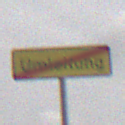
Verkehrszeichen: EndeDerUmleitungsankuendigung
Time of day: MorningAfternoon
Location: Outdoor (Suburban)
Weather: Overcast
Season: NotSpecified
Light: Natural